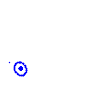
Particle: pion